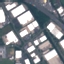
Land use / land cover: Industrial